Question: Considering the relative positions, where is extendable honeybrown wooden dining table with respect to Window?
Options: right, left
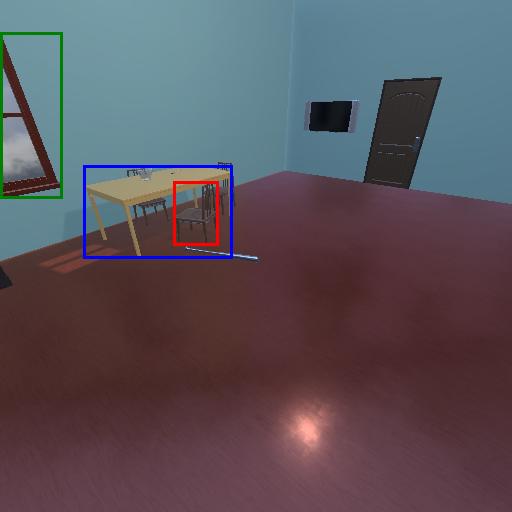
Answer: right